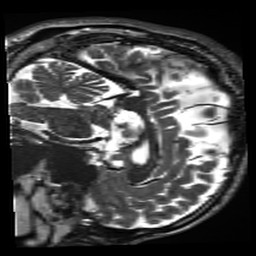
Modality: inplaneT2
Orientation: sagittal
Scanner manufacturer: siemens
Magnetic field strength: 3 T
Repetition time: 11 s
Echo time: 0.059 s